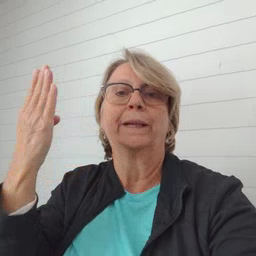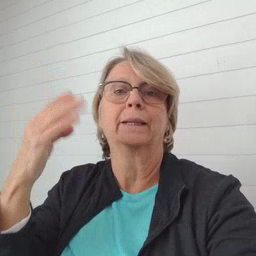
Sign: open